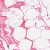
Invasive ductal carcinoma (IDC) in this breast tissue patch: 0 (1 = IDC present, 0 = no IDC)